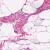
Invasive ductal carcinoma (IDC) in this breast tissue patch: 0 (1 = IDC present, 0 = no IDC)